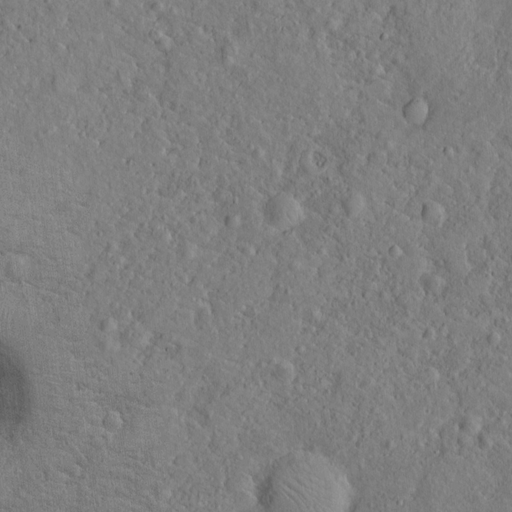
Classes present: Background, Cone